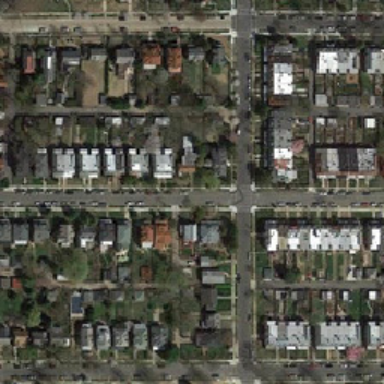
You can see some compact arranged houses near the road .